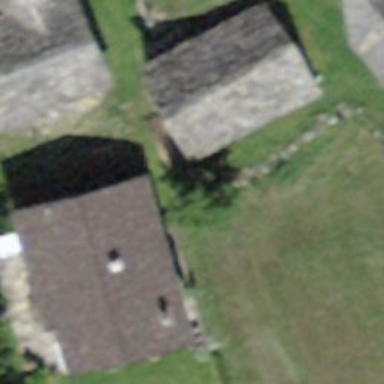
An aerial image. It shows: Simple house.